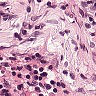
Metastatic tissue present: no